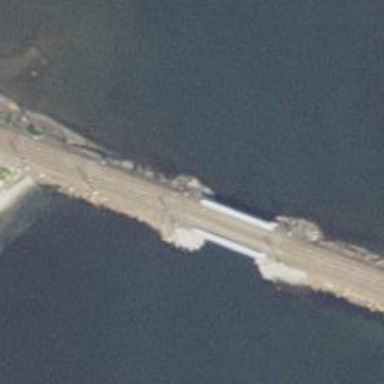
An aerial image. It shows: Bridge over electrified railway with contact line.